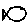
Label: fish